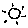
Label: sun